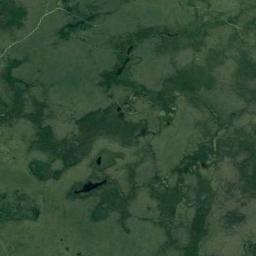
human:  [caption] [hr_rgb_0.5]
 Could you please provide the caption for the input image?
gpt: There are several scattered trees in the middle of this wetland .

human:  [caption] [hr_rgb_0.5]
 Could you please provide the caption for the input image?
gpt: There are many green plants in the wetland .

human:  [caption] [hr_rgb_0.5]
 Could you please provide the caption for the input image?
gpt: The wetland consists of green plants and water .

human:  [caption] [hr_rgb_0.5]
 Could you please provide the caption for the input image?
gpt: There is a large green area in a lake in a wetland with lush green plants .

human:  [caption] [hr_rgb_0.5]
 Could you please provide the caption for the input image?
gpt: There are many green areas and some water areas on the wetland .